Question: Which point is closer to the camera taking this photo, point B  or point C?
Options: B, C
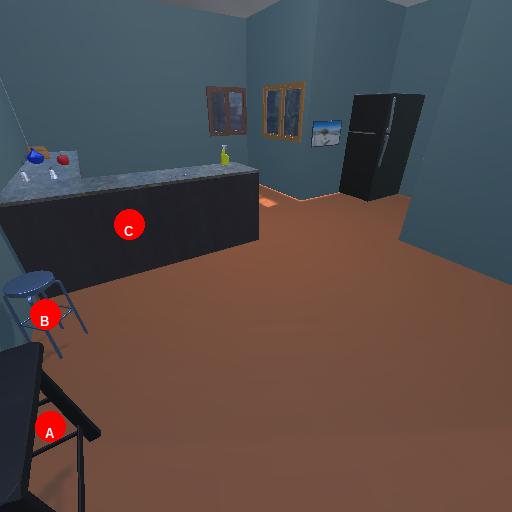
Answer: B